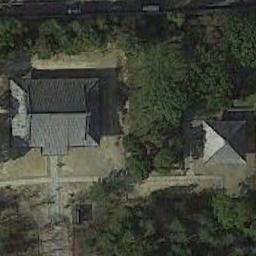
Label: palace